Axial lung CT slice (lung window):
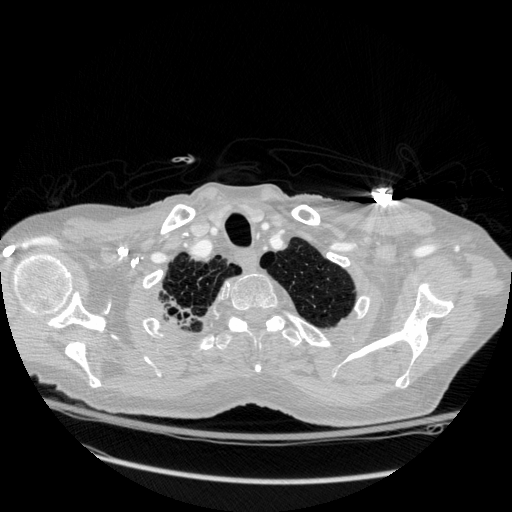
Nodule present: no